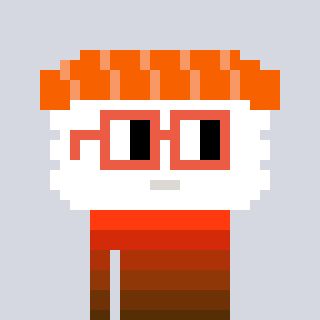
a pixel art character with square orange glasses, a nigiri-shaped head and a grayscale-colored body on a cool background